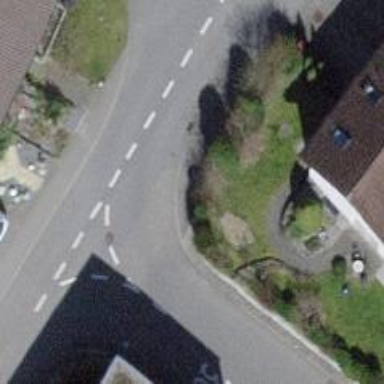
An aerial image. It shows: Kerb barrier.